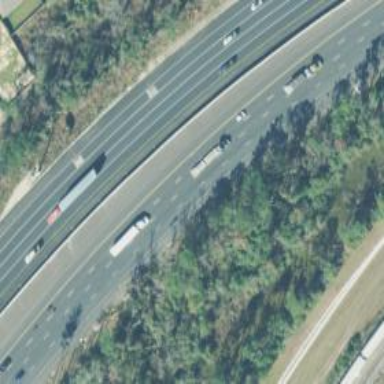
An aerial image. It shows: Motorway.